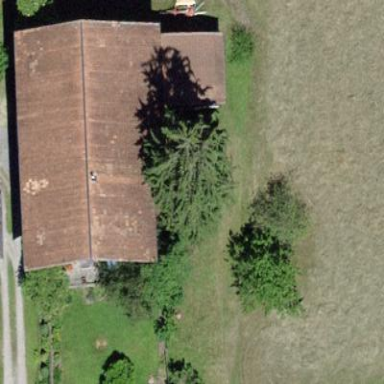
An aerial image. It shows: Farm building.